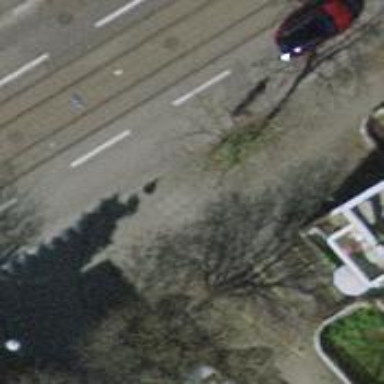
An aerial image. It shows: Tree-lined avenue.